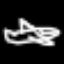
Label: airplane